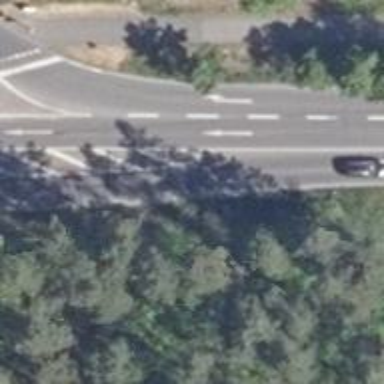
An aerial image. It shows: Road with traffic signals.